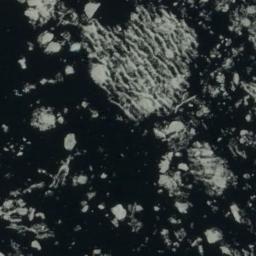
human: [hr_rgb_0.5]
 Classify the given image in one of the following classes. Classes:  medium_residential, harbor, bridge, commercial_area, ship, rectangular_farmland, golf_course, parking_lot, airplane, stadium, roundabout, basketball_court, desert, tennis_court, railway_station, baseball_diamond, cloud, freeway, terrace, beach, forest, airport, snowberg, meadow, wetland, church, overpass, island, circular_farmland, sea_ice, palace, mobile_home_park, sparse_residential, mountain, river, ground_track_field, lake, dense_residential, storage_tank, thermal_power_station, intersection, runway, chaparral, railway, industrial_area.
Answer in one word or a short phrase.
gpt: sea_ice